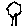
Label: tree